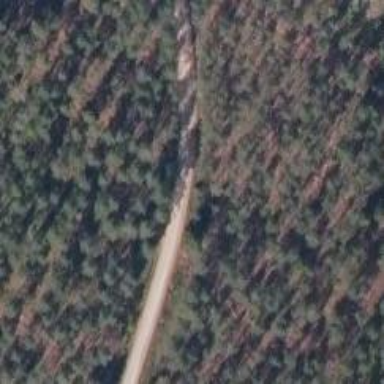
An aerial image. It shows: Unclassified road.